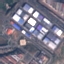
Land use / land cover class: Industrial